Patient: sex F, age 57
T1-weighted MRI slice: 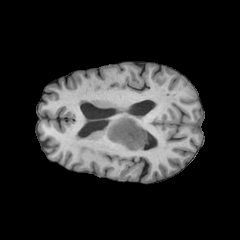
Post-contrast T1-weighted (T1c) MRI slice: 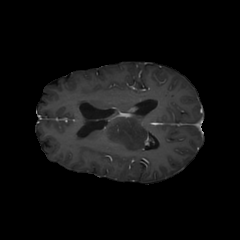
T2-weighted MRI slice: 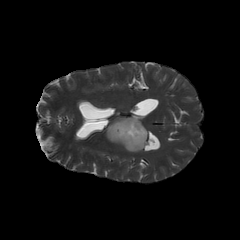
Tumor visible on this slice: yes
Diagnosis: Astrocytoma, IDH-wildtype
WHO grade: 3